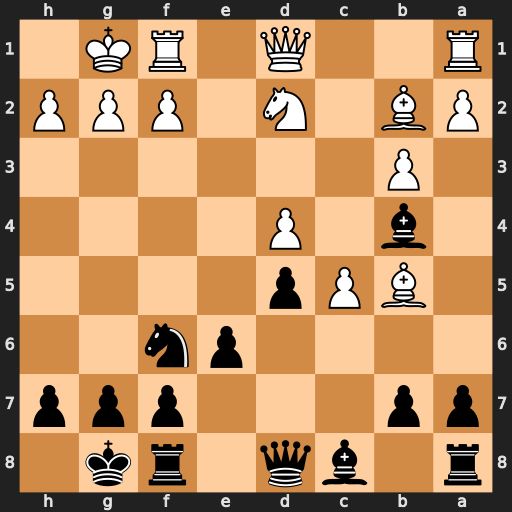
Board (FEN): r1bq1rk1/pp3ppp/4pn2/1BPp4/1b1P4/1P6/PB1N1PPP/R2Q1RK1
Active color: b
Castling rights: -
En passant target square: -
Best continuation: Qa5 Bd3 Bxd2